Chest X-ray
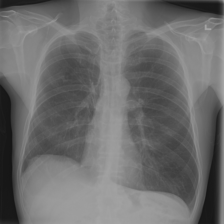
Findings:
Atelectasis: negative
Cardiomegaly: negative
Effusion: negative
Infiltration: negative
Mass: negative
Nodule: negative
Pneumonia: negative
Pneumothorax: negative
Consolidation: negative
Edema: negative
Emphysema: negative
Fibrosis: negative
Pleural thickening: negative
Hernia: negative